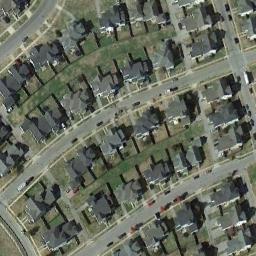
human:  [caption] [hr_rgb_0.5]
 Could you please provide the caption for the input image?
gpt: Many buildings are in medium residential area .

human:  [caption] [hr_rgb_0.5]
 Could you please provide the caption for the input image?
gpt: The houses in the mid-sized residential area are all white .

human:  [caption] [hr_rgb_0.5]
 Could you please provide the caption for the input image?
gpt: The medium residential is on the grass next to the road .

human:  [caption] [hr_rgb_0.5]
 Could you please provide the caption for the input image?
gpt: The medium residential area has lots of houses arranged in lines and some roads go through the medium residential area .

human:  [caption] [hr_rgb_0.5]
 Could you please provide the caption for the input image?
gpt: There are many black buildings arranged neatly on the medium residential area .